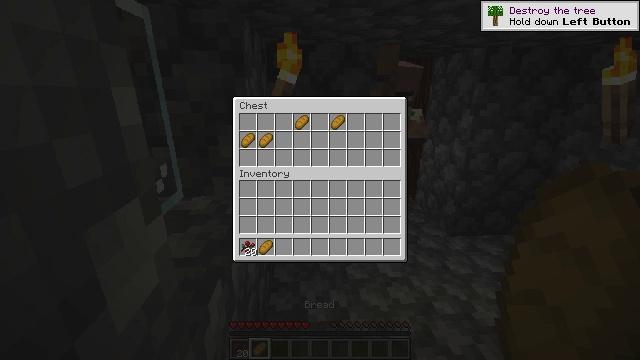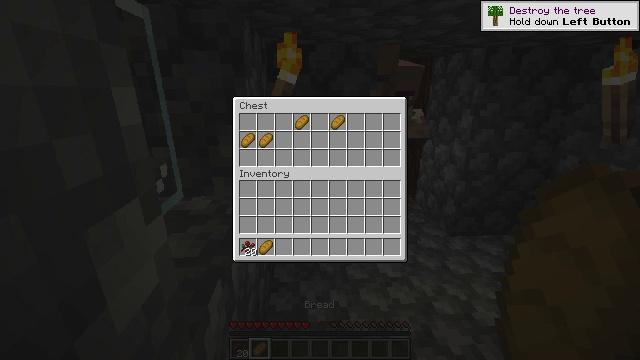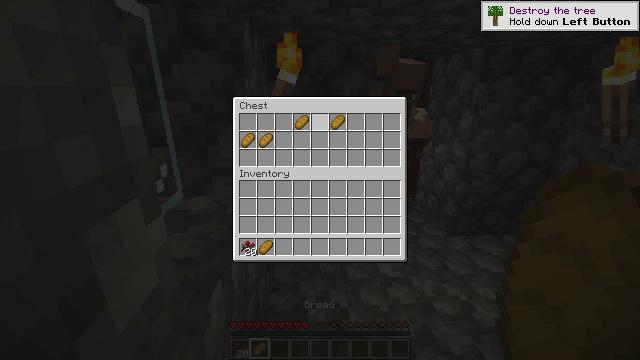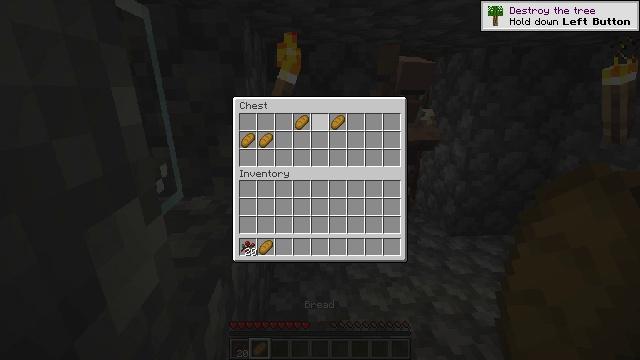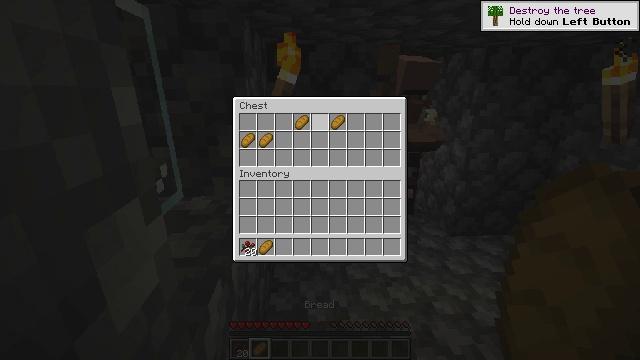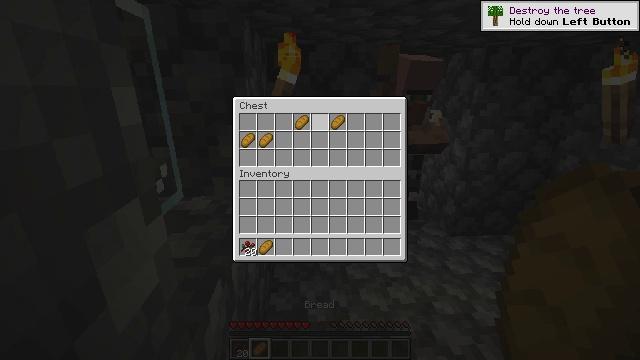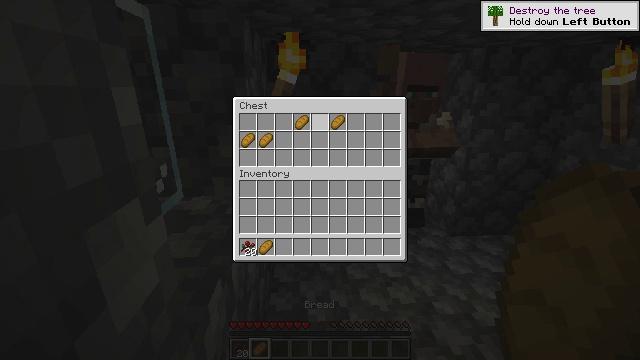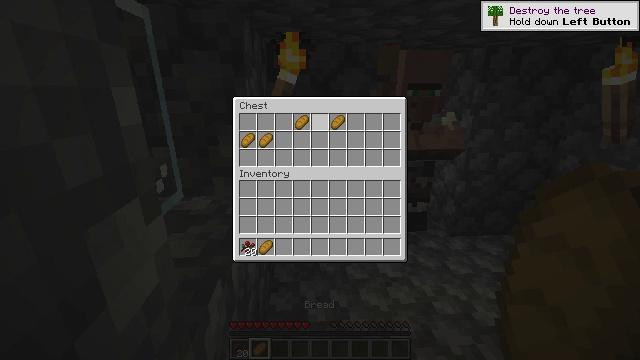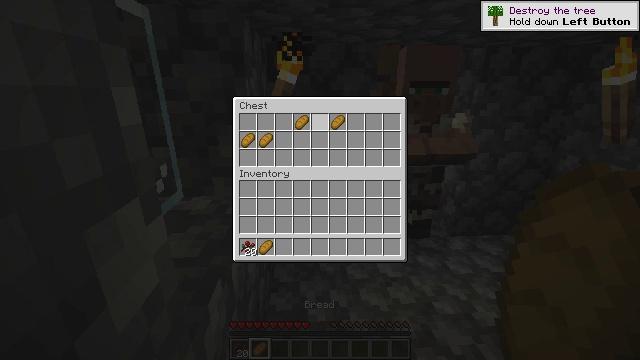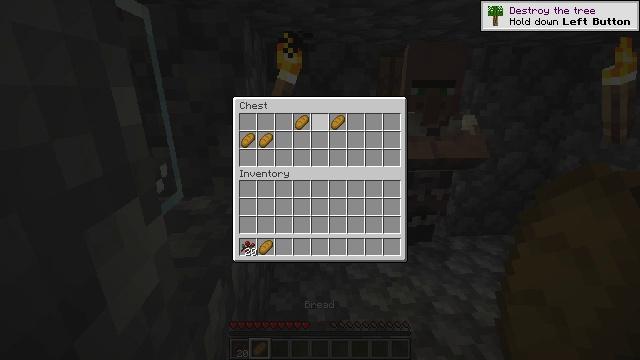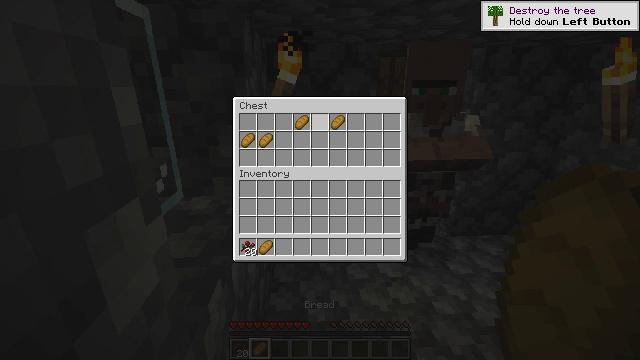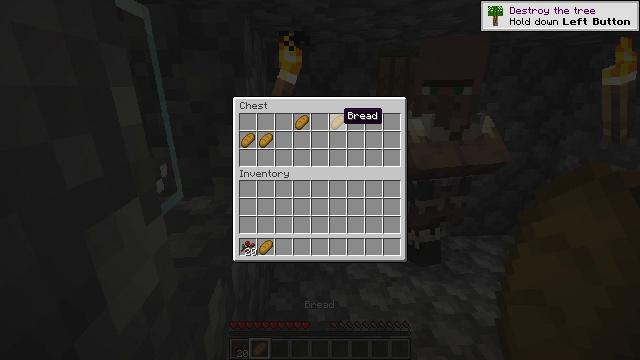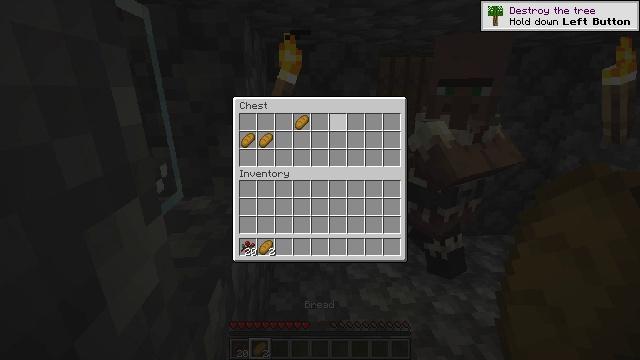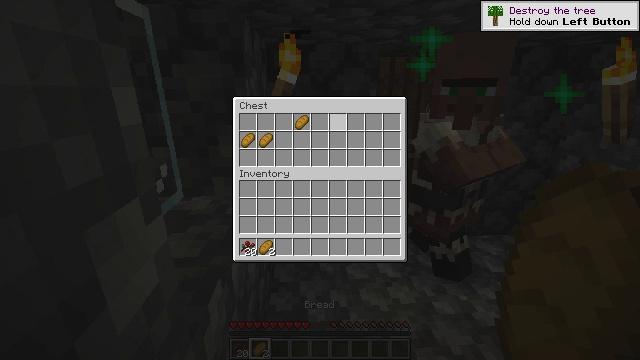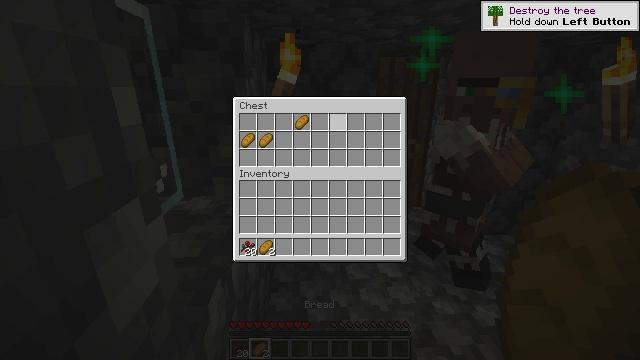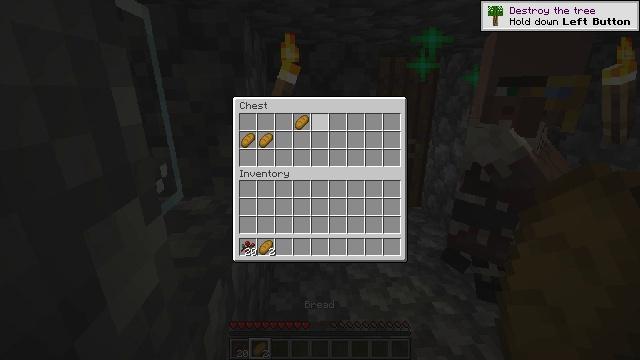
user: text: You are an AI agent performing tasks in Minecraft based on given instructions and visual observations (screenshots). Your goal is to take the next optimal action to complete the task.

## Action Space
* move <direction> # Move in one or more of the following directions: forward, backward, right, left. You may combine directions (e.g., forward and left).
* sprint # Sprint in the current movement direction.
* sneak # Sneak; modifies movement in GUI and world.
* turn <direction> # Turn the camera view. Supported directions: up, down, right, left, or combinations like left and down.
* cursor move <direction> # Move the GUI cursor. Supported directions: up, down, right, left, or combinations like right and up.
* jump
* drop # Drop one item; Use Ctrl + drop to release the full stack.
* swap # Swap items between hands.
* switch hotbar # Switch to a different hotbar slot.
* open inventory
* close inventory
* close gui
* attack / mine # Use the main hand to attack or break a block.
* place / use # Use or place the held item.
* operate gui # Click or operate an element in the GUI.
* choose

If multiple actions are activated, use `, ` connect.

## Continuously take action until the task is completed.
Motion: motion action
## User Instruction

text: Remove the blue bed from its location.
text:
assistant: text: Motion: sneak
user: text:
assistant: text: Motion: sneak, cursor move down
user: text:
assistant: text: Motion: sneak
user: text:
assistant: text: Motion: sneak
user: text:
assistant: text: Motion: sneak, operate gui
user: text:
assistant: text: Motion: sneak, operate gui
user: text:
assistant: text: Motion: sneak, operate gui
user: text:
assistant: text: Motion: sneak
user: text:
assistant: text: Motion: sneak, operate gui
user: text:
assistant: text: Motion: sneak, operate gui
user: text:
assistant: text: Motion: sneak, cursor move right
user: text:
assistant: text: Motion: sneak, operate gui
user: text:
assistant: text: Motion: sneak, operate gui
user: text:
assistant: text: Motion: sneak, operate gui
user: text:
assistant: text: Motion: sneak, cursor move left
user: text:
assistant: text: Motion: sneak, cursor move left
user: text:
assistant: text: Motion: sneak
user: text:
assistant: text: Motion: sneak, operate gui
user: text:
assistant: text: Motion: sneak, operate gui
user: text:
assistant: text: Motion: sneak, operate gui
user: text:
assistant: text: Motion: sneak
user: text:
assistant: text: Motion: sneak, cursor move right
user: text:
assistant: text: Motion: sneak, operate gui
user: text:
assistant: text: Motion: sneak, operate gui
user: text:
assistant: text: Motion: sneak, operate gui
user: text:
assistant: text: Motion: sneak, cursor move left
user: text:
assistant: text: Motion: sneak, cursor move left and down
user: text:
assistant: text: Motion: sneak
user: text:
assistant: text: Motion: sneak
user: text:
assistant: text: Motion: sneak